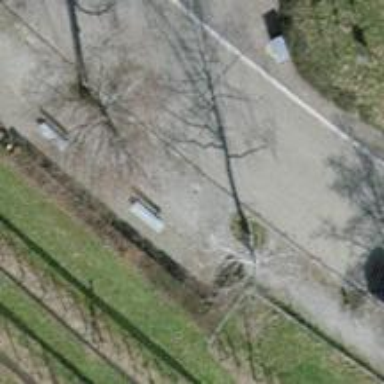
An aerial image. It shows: Urban tree adding natural touch to the cityscape.